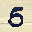
Label: 5